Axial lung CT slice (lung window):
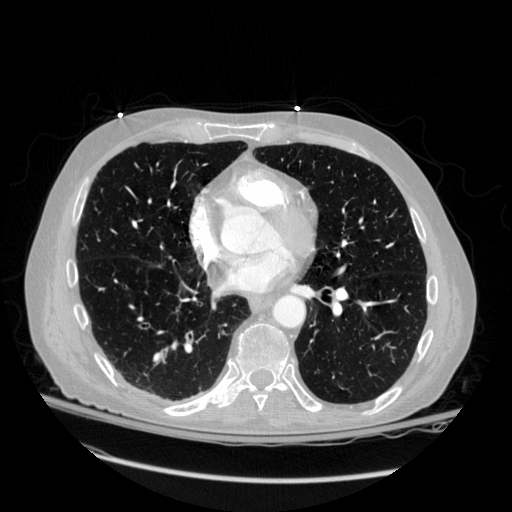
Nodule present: no